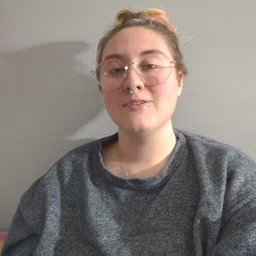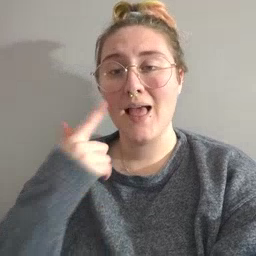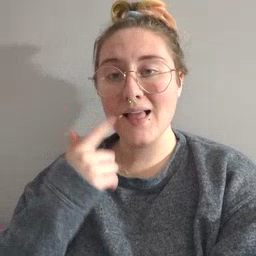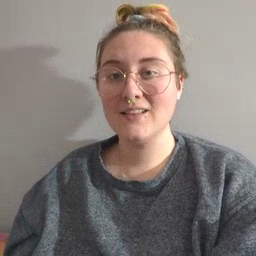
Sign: cry